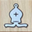
Piece: wB